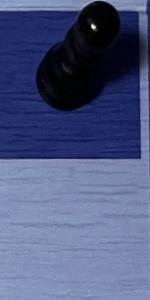
Label: Empty